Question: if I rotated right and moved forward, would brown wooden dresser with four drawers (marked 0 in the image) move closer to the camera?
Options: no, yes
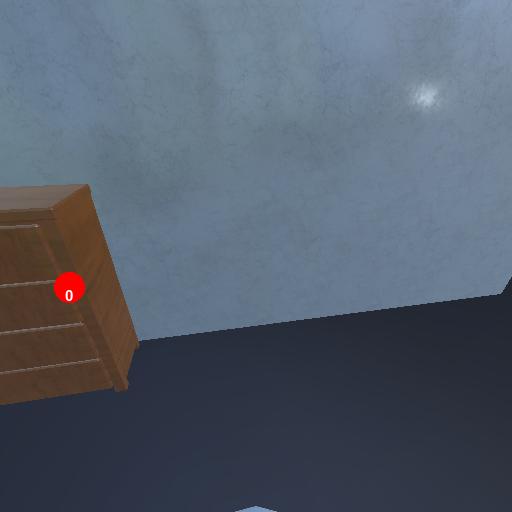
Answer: no